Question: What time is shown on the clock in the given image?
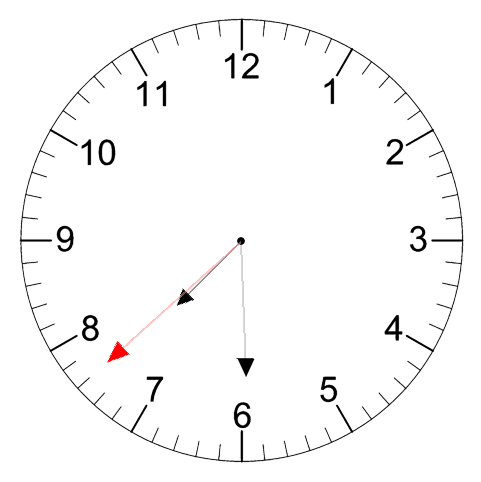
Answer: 07:29:38